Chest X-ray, PA view. Patient: 37 years old, sex F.
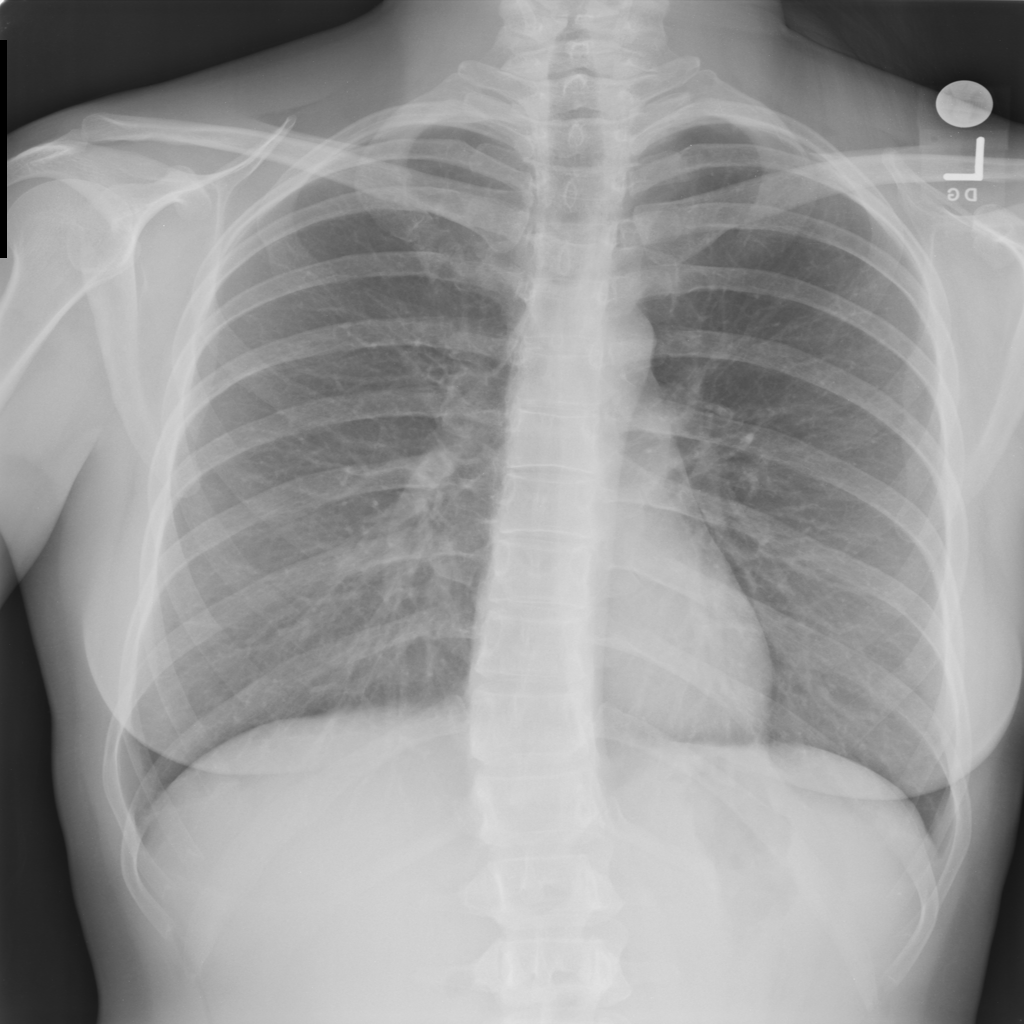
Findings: No Finding